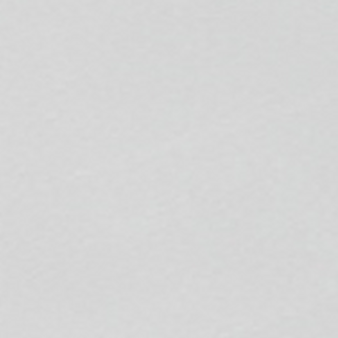
Label: other